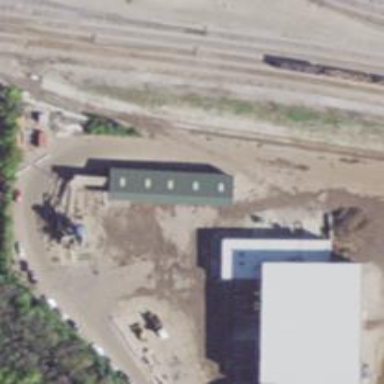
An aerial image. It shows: Rail spur service.